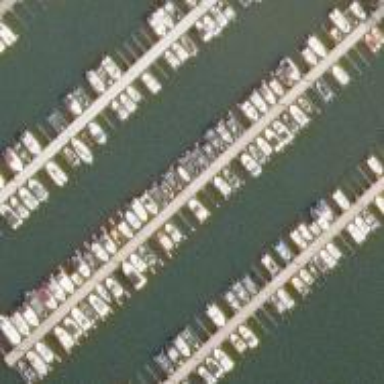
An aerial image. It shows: Man-made pier.